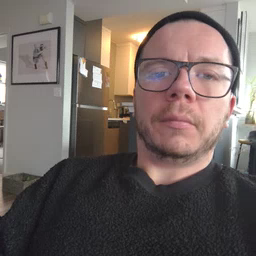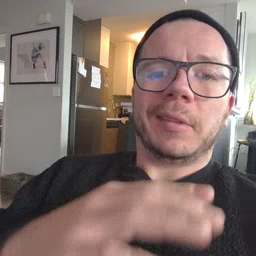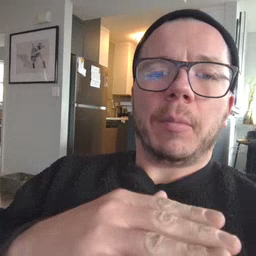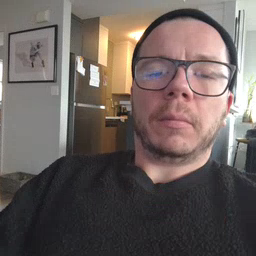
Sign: table